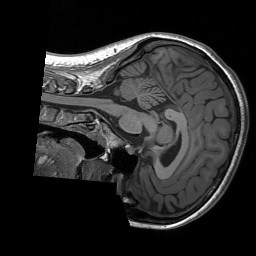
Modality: T1w
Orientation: sagittal
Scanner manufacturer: siemens
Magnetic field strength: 3 T
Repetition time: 1.76 s
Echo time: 0.0022 s